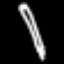
Label: pencil